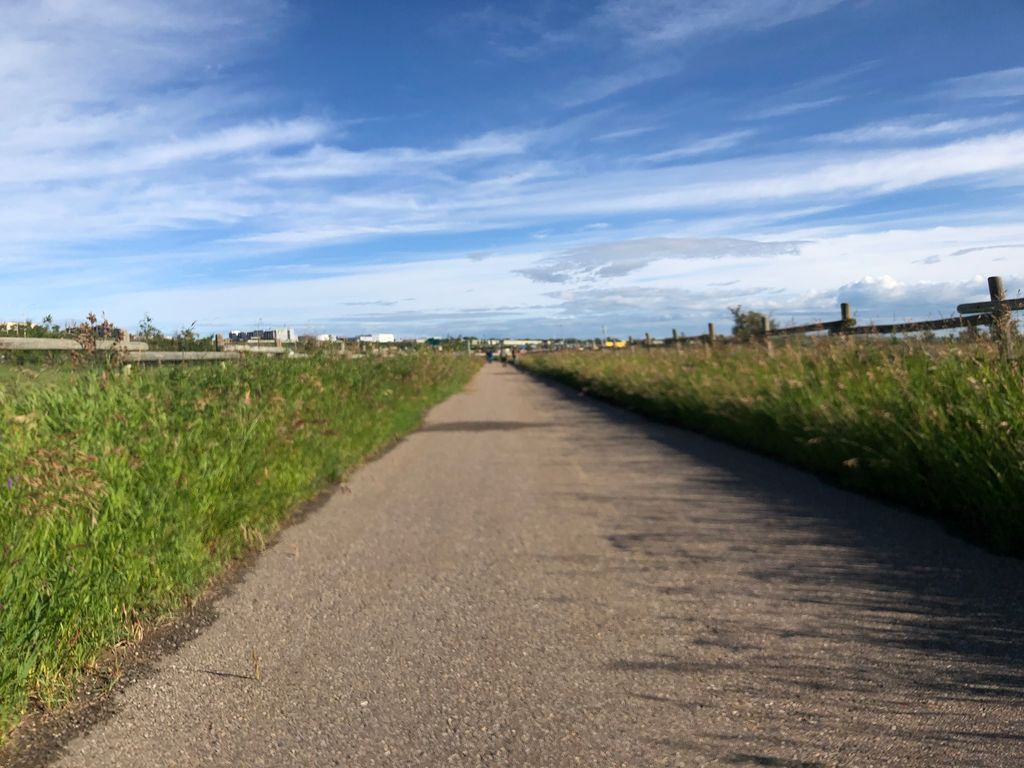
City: calgary